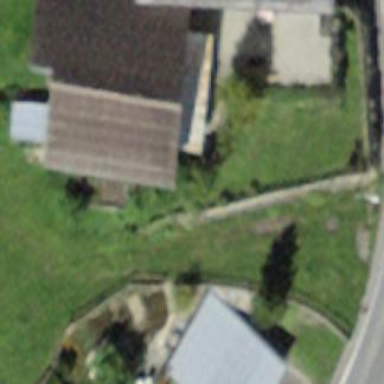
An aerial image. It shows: Shed.